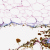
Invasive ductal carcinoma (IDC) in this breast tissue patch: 0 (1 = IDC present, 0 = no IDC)